Question:
Thanks for taking the time to read this. I've purchased the Beep theme from themeforest and created a child theme to work from. I've created the functions.php and style.css files in the child directory. When I activate the theme in WP some of the formatting looked messed up. Especially the navigation area. I've tried placing a PHP echo in the functions.php file which is relayed to the site - so WP is definitely finding the functions.php file. I've attached a screenshot of the child CSS, child functions and the my site directory structure. Also included is a screenshot from WP of what the Parent theme homepage looks like and what the Child theme looks like. Antony
![enter image description here][2]
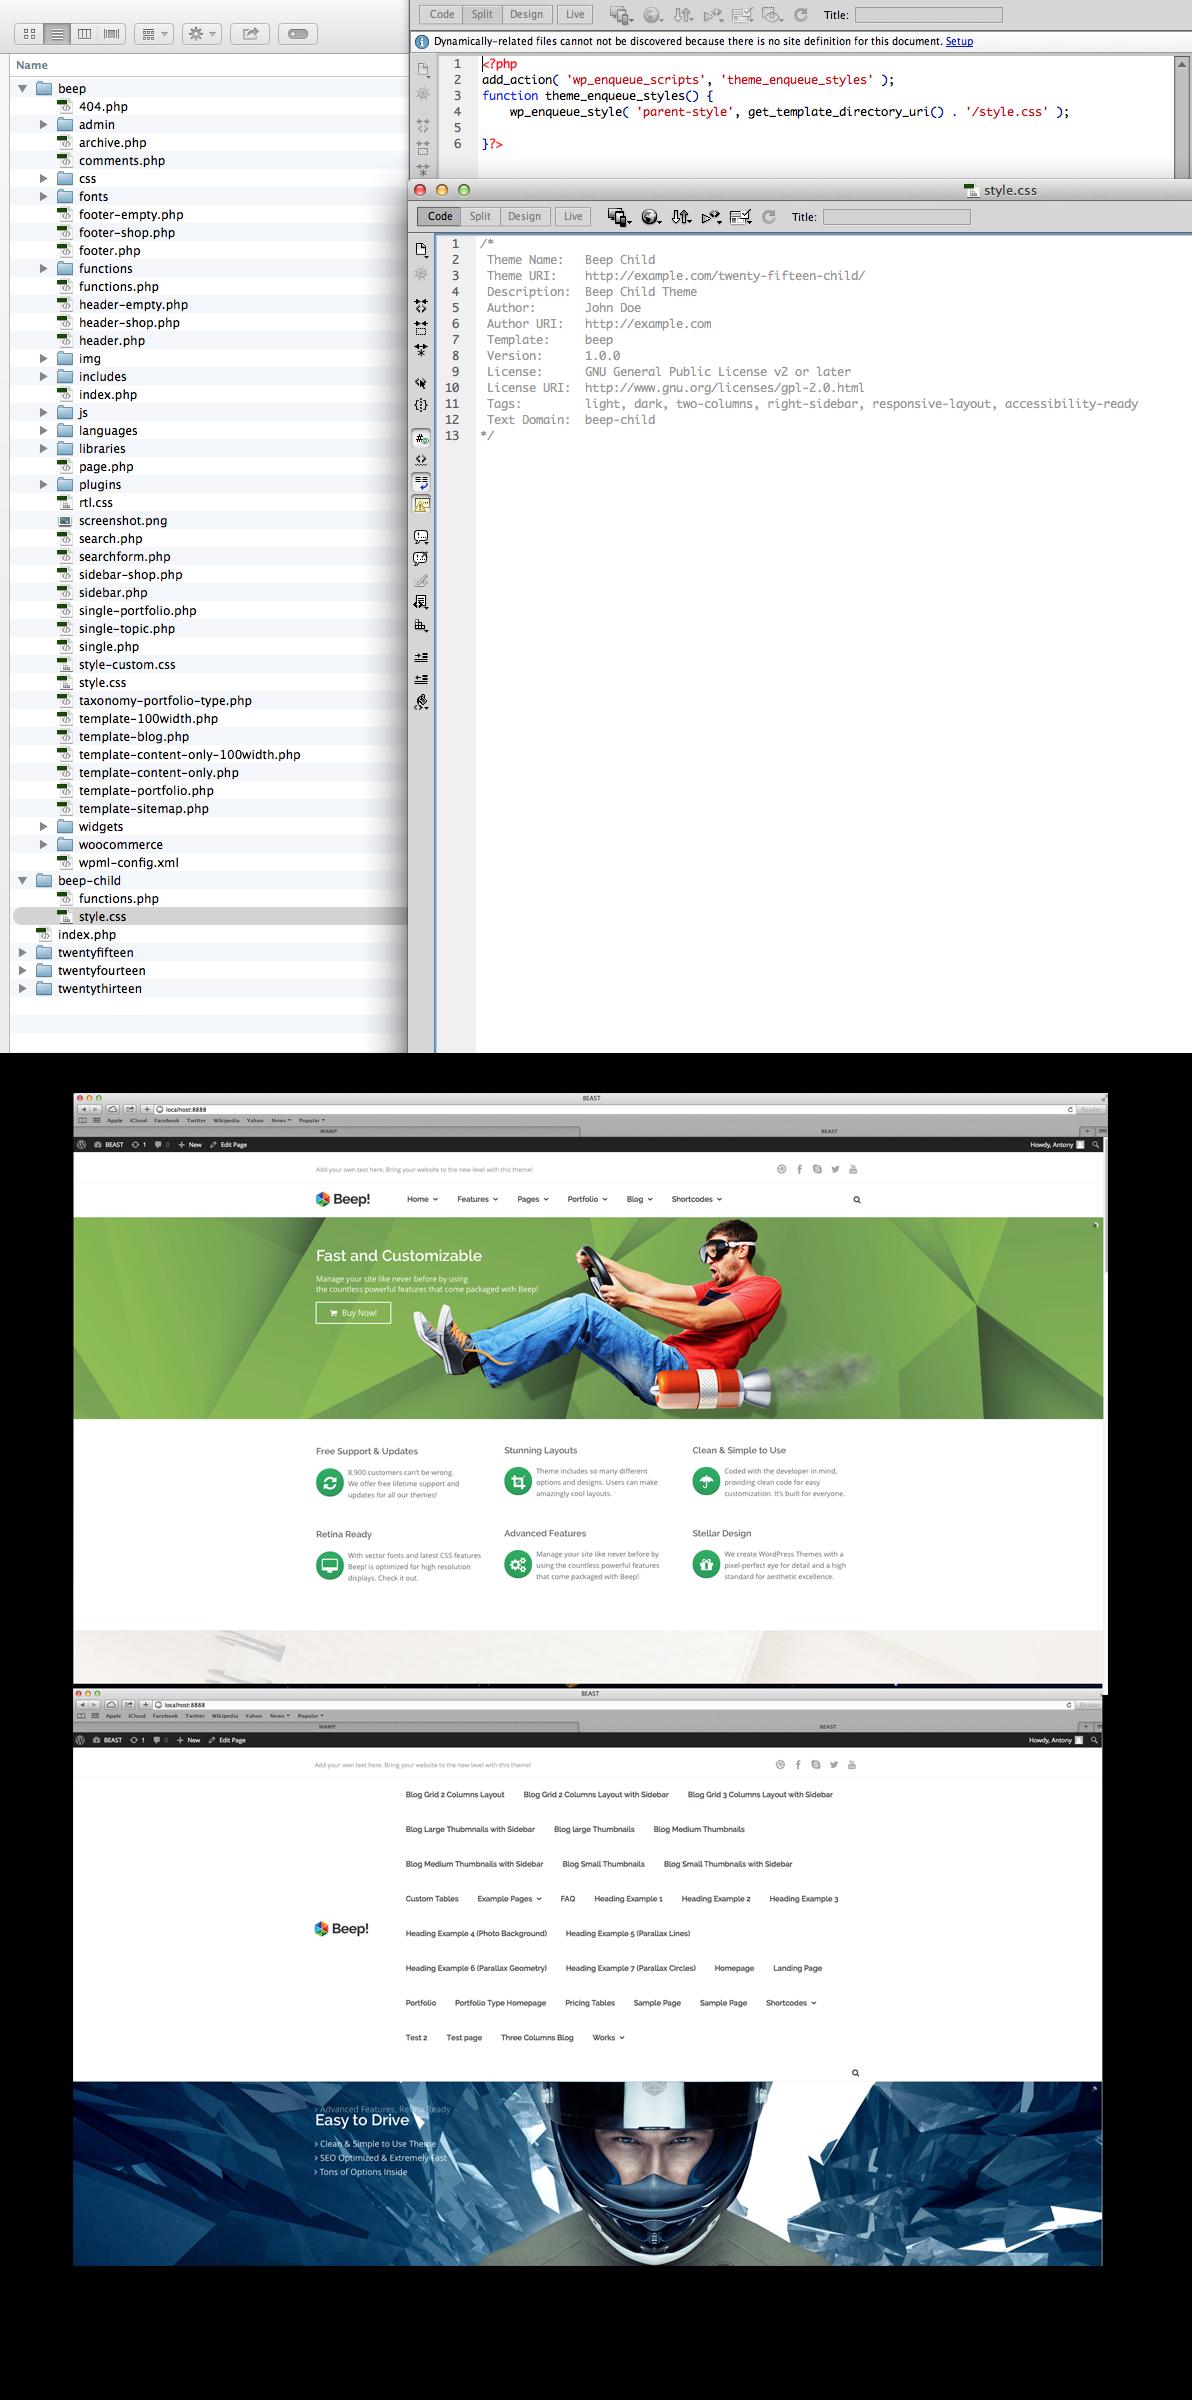
Answer: Kindly go to appearance and check with menu settings, because most of the time theme will take all the categories or pages by default as menu. So change it to you custom menu or of theme custom menu -